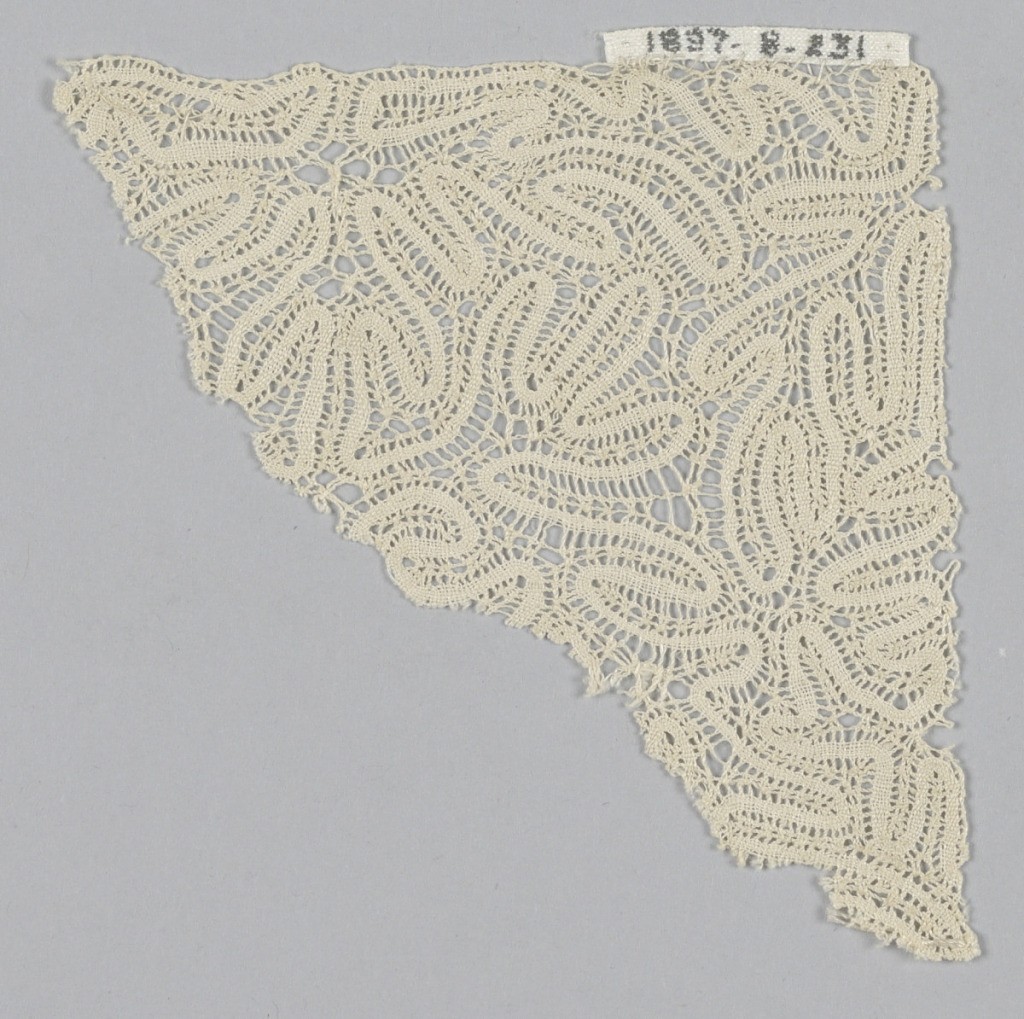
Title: Fragment
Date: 17th century
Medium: linen Technique: bobbin lace (continuous tape with connections)
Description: Triangular fragment with a fine, open, symmetrical, wavy, and ribbon-like design.